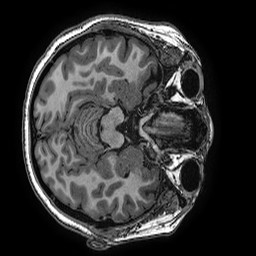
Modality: T1w
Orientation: axial
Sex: female
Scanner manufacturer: ge
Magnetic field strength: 3 T
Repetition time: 0.0077 s
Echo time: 0.003436 s